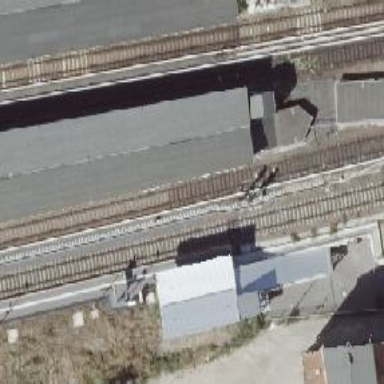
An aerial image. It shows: Platform edge at railway station.